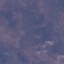
Land use / land cover class: HerbaceousVegetation